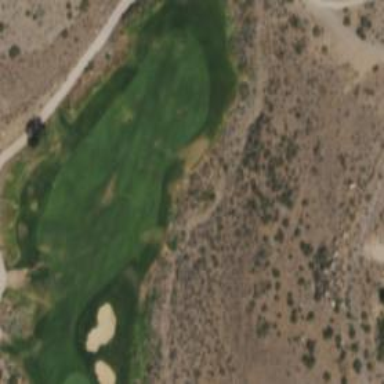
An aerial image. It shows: Area with grass used as rough in golf course.